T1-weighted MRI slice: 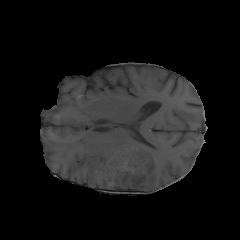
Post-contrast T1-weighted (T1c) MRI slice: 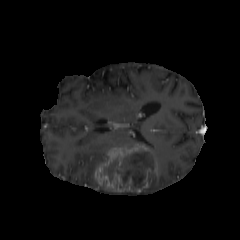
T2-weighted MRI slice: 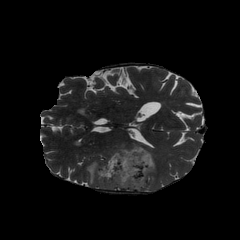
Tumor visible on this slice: yes